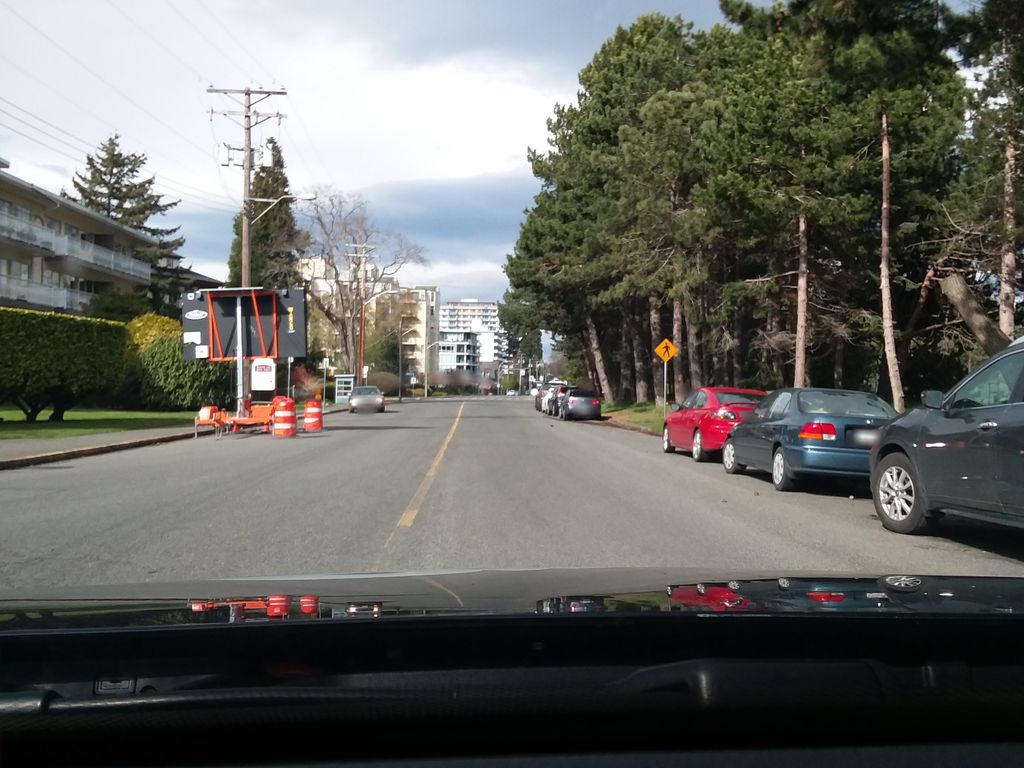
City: victoria